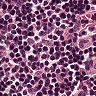
Metastatic tissue present: no